Question: I have a view controller with a UILabel in it that prints some words when a button is tapped. When the button is tapped, the navigation bar is set to hidden.
So I tried taking the UILabel and giving it these constraints in Interface Builder:

But with those, when I press the button, the UILabel jumps down with the nav bar disappearing, and then back up again, correcting itself, looking terrible. It should stay in its place permanently, no matter what goes on with the nav bar.
<URL>
How would I best go about setting it so the UILabel stays in place?
Project: <URL>
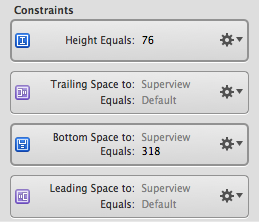
Answer: When you tell the navigation controller to hide the navigation bar, it resizes its content view (your 'ReadingViewController''s view) to be full-screen, and the content view lays out its subviews for the new full-screen size. By default, it does this layout of any animation block, so the new layout takes effect instantly.
To fix it, you need to make the view perform layout inside an animation block. Fortunately, the SDK includes a constant for duration of the animation that hides the navigation bar, and the animation uses a linear curve. Change your 'hideControls:' method to this:
'''
- (void)hideControls:(BOOL)visible {
[UIView animateWithDuration:UINavigationControllerHideShowBarDuration animations:^{
[self.navigationController setNavigationBarHidden:visible animated:YES];
self.backFiftyWordsButton.hidden = visible;
self.forwardFiftyWordsButton.hidden = visible;
self.WPMLabel.hidden = visible;
self.timeRemainingLabel.hidden = visible;
[self.view layoutIfNeeded];
}];
}
'''
There are two changes here. One is that I've wrapped the method body in an animation block using the 'UINavigationControllerHideShowBarDuration' constant, so the animation has the correct duration. The other change is that I send 'layoutIfNeeded' to the view, inside the animation block, so the views will animate to their new frames.
Here's the result:
<URL>
You could also use this animation block to fade your labels in and out by changing their 'alpha' properties instead of their 'hidden' properties.
### UPDATE
In response to the questions in your comment:
First, you need to understand the phases of the run loop. Your app is always running a loop on its main thread. The loop, extremely simplified, looks like this:
'''
while (1) {
wait for an event (touch, timer, local or push notification, etc.)
Event phase: dispatch the event as appropriate (this often ends up
calling into your code, for example calling your tap recognizer's action)
Layout phase: send 'layoutSubviews' to every view in the on-screen
view hierarchy that has been marked as needing layout
Draw phase: send 'drawRect:' to any view that has been marked as needing
display (because it's a new view or it received 'setNeedsDisplay' or
it has 'UIViewContentModeRedraw')
}
'''
For example, if you put a breakpoint in 'hideControls:', tap the screen, and then look at the stack trace in the debugger, you'll see 'PurpleEventCallback' way down in the trace (right above '__CFRUNLOOP_IS_CALLING_OUT_TO_A_SOURCE1_PERFORM_FUNCTION__'). This tells you you're in the event handling phase. (Purple was the code name of the iPhone project inside Apple.)
If you see 'CA::Transaction::observer_callback', you're in either the layout phase or the draw phase. Further up the stack you'll see either 'CA::Layer::layout_if_needed' or 'CA::Layer::display_if_needed' depending on which phase you're in.
So that's the run loop and its phases. Now, when does a view get marked as needing layout? It gets marked as needing layout when it receives 'setNeedsLayout'. You can send this if, for example, you've changed the content your views should display and they need to be moved or resized accordingly. But the view will send itself 'setNeedsLayout' automatically in two cases: when the size of its 'bounds' changes (or the size of its 'frame'), and when its 'subviews' array changes.
Note that changing the view's size or its subviews does not make the view lay out its subviews immediately! It's simply scheduled to lay out its subviews later, during the layout phase of the run loop.
So... what does this all have to do with you?
In your 'hideControls:' method, you do '[self.navigationController setNavigationBarHidden:visible animated:YES]'. Suppose 'visible' is 'NO'. Here's what the navigation controller does in response:
- - - - -
The changes to the content view's frame cause the content view to send itself 'setNeedsLayout'.
Note that the changes to the navigation bar's frame and the content view's frame are animated. But the frames of the content view's subviews have change yet. Those changes happen later, during the layout phase.
So the navigation controller animates the changes to your top-level content view, but it doesn't animate changes to the subviews of your content view. You have to force those changes to be animated.
You force those changes to be animated by taking two steps:
1. You create an animation block whose parameters match the parameters used by the navigation controller.
2. Inside that animation block, you force the layout phase to happen immediately, by sending layoutIfNeeded to the content view.
The <URL> says this:
> Use this method to force the layout of subviews before drawing. Starting with the receiver, this method traverses upward through the view hierarchy as long as superviews require layout. Then it lays out the entire tree beneath that ancestor.
It lays out the entire tree by sending 'layoutSubviews' messages to the views in the tree, in order from root to leaves. If you're not using auto layout, it also applies the autoresizing mask of each view's subviews before sending 'layoutSubviews' to the view.
So by sending 'layoutIfNeeded' to your content view, you are forcing auto layout to update the frames of your content view's subviews immediately, before 'layoutIfNeeded' returns. This means those changes happen inside your animation block, so they are animated with the same parameters (duration and curve) as the changes to the navigation bar and your content view.
Laying out subviews in an animation block is so important that Apple defined an animation option, 'UIViewAnimationOptionLayoutSubviews'. If you specify this option, then at the end of the animation block, it will automatically send 'layoutIfNeeded'. But using that option requires using the long version of the message, 'animateWithDuration:delay:options:animations:completion:', so it's usually easier to just do '[self.view layoutIfNeeded]' yourself at the end of the block.